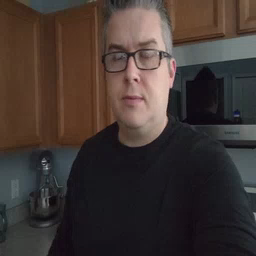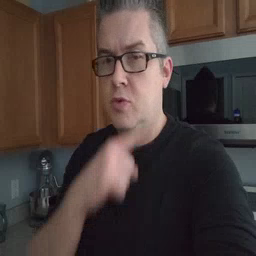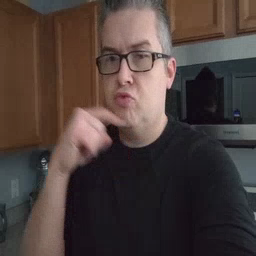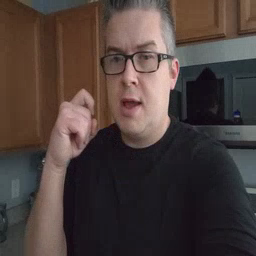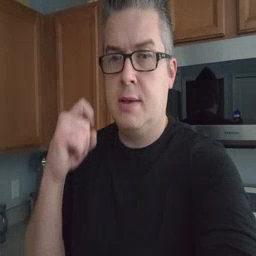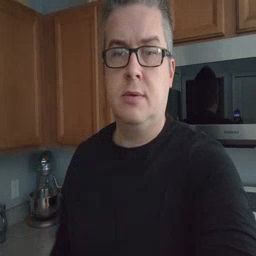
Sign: dry